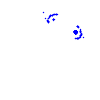
Particle: electron